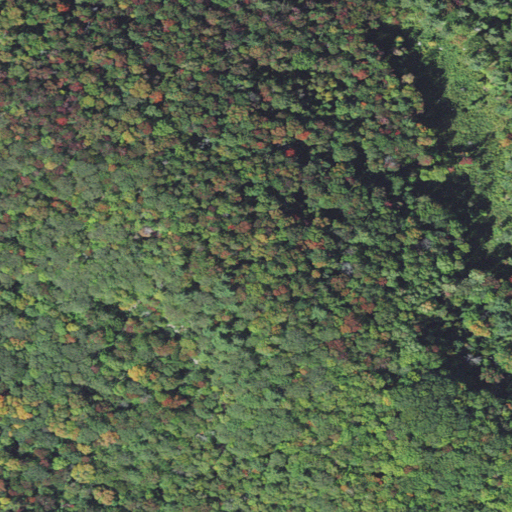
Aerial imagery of mountain in Vermont named Melvin Hill containing deciduous forest, shrub, evergreen forest, and mixed forest